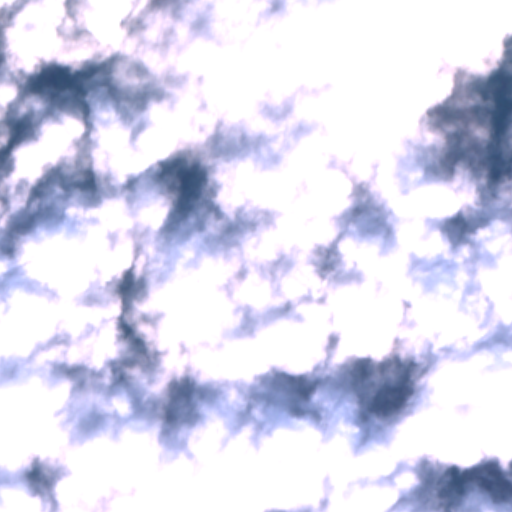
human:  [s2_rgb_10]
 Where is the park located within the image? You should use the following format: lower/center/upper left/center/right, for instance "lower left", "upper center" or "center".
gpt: The park is located in the lower left of the image.
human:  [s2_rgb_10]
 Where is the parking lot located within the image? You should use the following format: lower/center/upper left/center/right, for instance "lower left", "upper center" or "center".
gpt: The parking lot is located in the lower left of the image.
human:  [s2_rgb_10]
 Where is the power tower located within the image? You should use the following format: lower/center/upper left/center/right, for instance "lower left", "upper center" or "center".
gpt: The power tower is located in the upper left of the image.
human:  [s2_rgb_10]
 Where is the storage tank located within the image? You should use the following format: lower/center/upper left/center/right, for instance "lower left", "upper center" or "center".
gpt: The storage tank is located in the lower left of the image.
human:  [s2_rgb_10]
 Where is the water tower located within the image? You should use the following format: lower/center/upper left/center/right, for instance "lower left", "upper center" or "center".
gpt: The water tower is located in the lower left of the image.
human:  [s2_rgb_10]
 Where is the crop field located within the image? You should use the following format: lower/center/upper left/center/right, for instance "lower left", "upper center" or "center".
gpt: There is no crop field in the image.